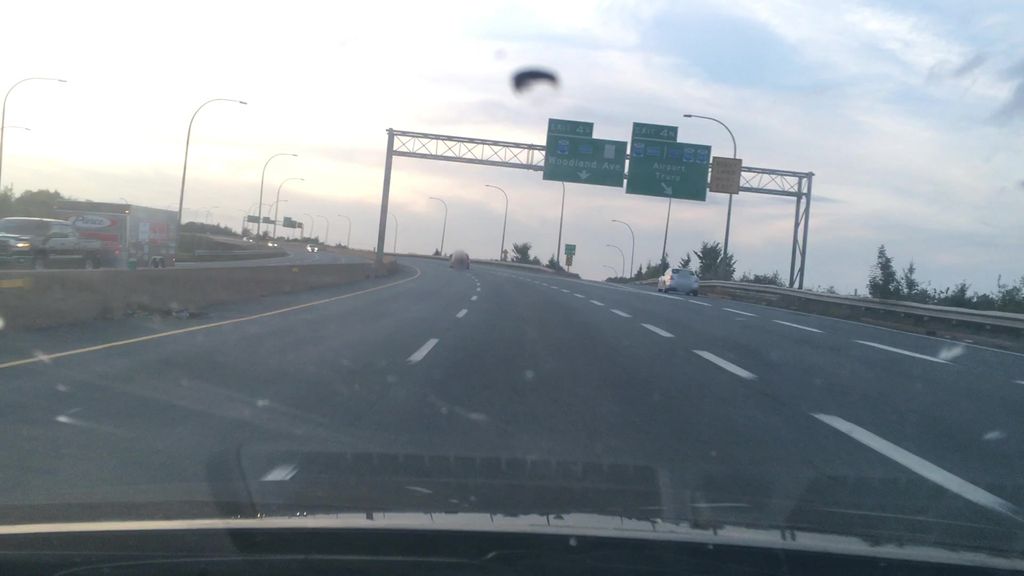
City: halifax